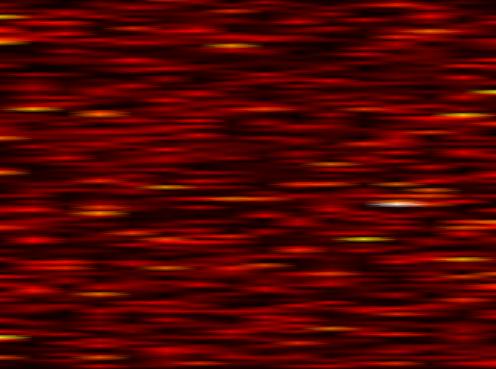
Label: UFMC